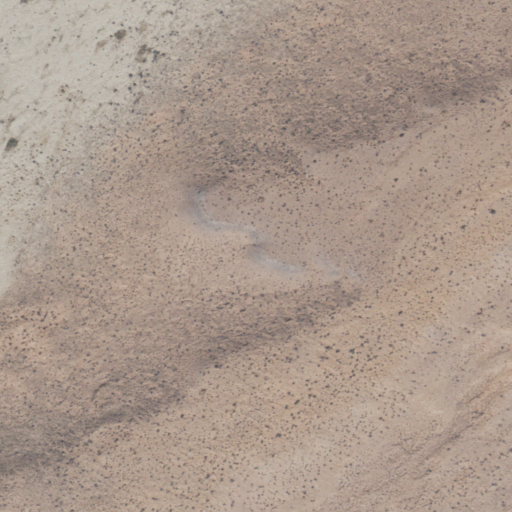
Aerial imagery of ridge(s) in Arizona named Pillow Ridge containing shrub, grassland, and herbaceous wetlands